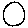
Label: circle